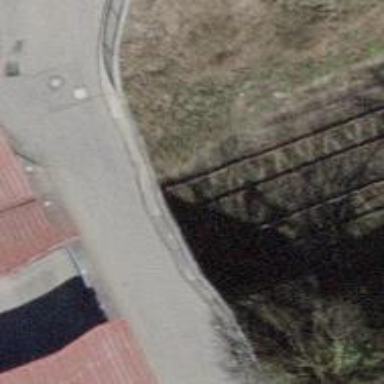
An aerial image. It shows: Tunnel with single railway track.